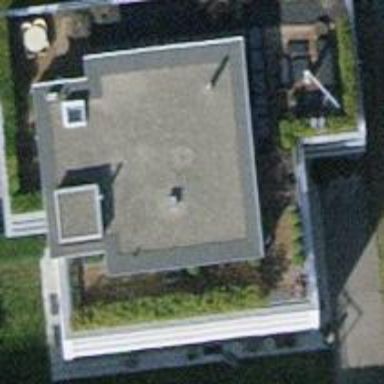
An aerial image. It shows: View of apartment building.